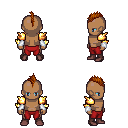
a pixel art fantasy rpg character, male body template, human, dark skin, gold arm armor, red pants, brunette mohawk hairstyle, white cloth bracers, maroon shoes, four views (front, back, left, right), 2x2 character sprite sheet, small pixel art, hard edges, no anti-aliasing